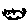
Label: cat